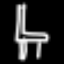
Label: chair